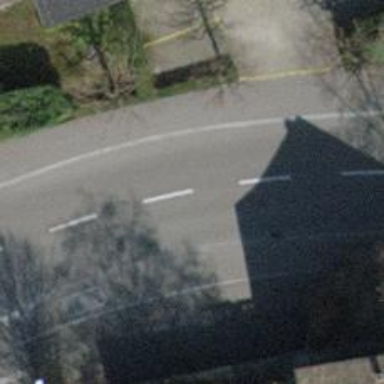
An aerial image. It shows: Tertiary road.